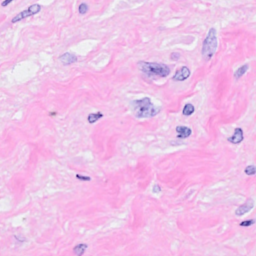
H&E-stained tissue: Breast